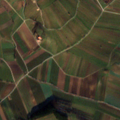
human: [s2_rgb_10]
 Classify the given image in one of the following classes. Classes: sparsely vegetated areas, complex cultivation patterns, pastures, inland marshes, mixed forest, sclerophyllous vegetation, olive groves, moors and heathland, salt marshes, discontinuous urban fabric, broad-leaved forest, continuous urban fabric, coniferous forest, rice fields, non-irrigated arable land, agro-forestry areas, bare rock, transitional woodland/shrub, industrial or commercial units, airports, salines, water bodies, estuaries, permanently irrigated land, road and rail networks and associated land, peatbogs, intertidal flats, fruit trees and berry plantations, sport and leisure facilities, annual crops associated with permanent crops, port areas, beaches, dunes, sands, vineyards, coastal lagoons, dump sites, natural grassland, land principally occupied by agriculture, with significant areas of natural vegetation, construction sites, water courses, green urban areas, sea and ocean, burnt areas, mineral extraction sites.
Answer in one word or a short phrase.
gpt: non-irrigated arable land, vineyards, land principally occupied by agriculture, with significant areas of natural vegetation